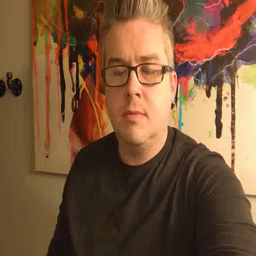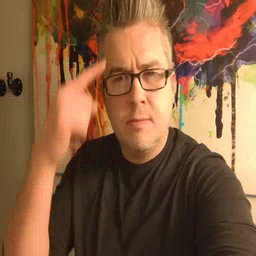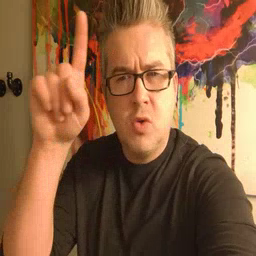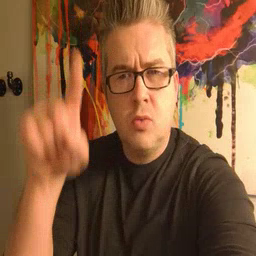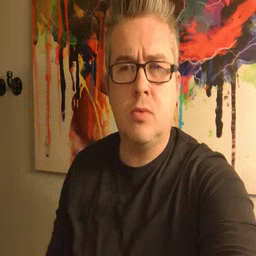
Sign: for